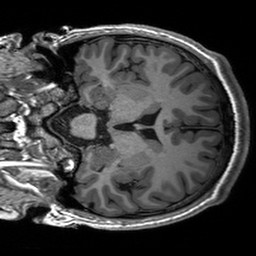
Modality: T1w
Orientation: coronal
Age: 18
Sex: male
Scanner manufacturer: siemens
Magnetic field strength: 3 T
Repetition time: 2.53 s
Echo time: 0.00227 s